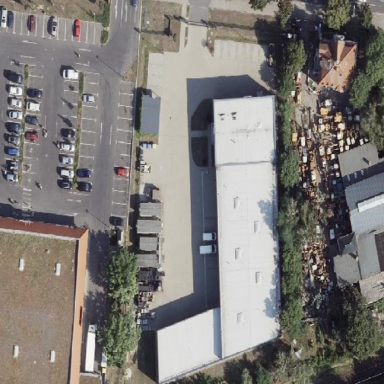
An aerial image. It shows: Commercial building.